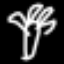
Label: palm tree